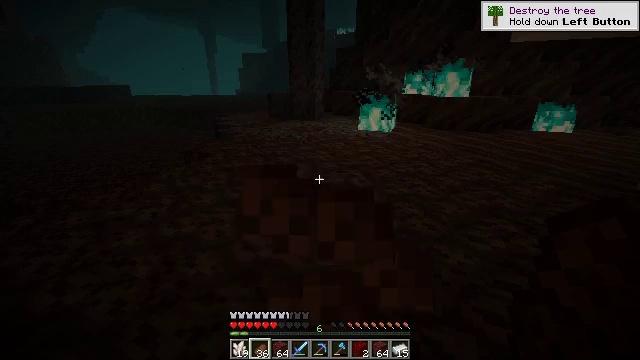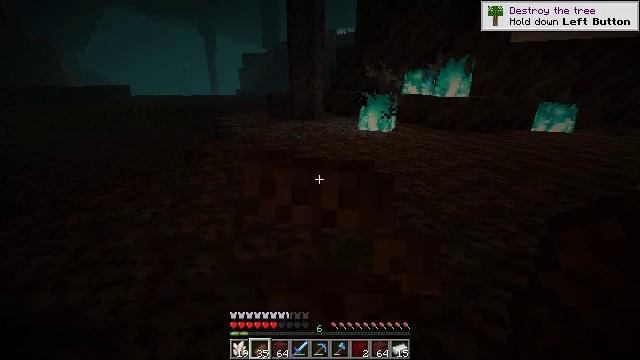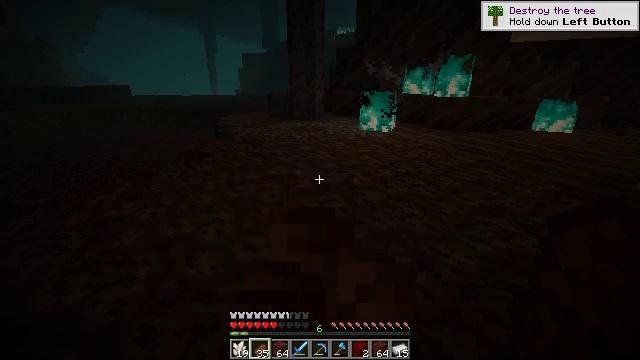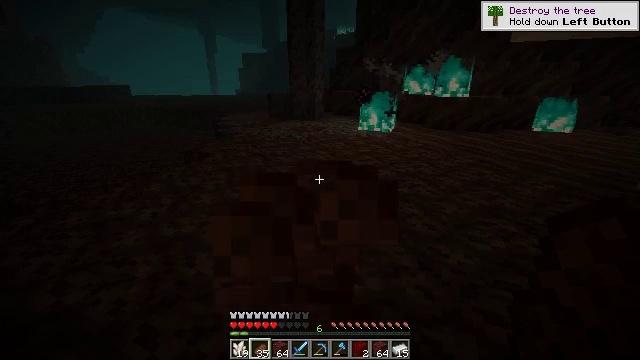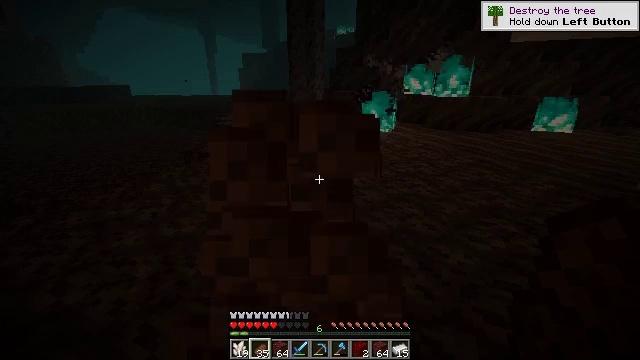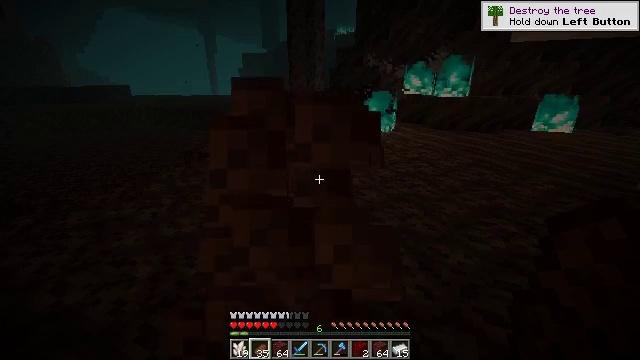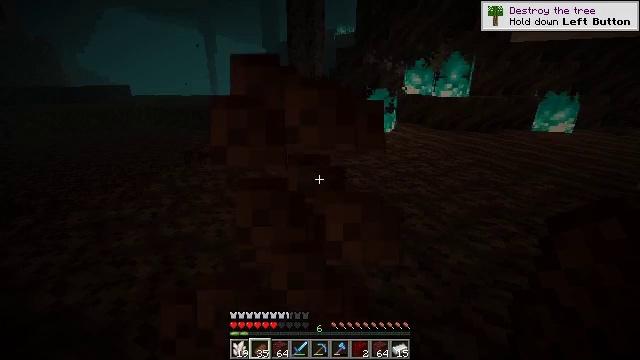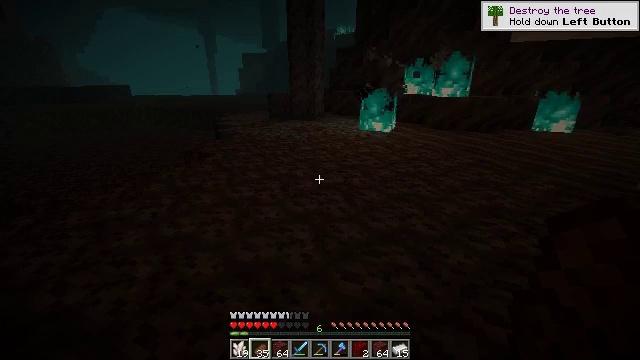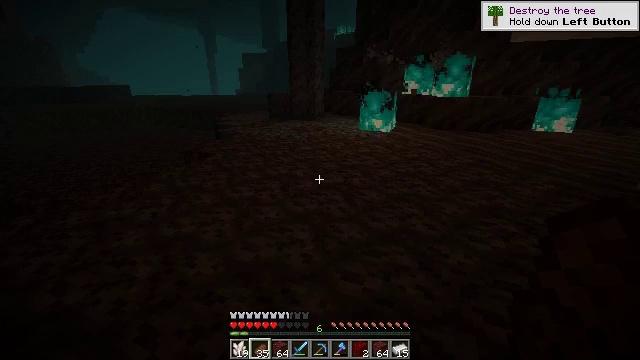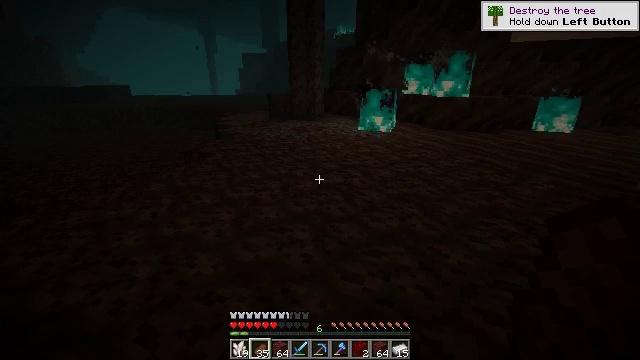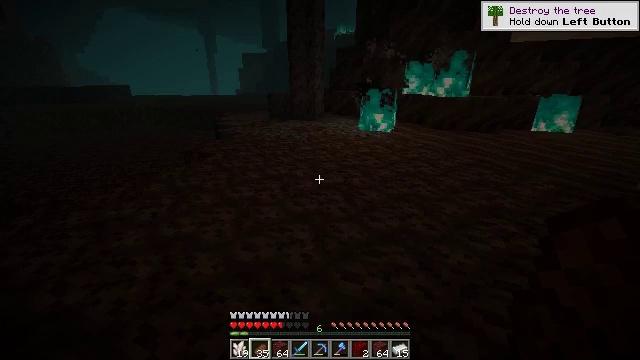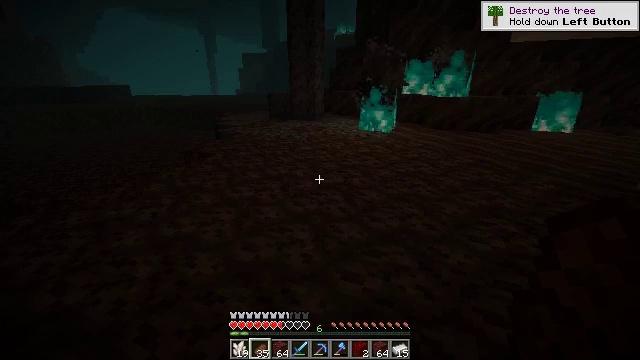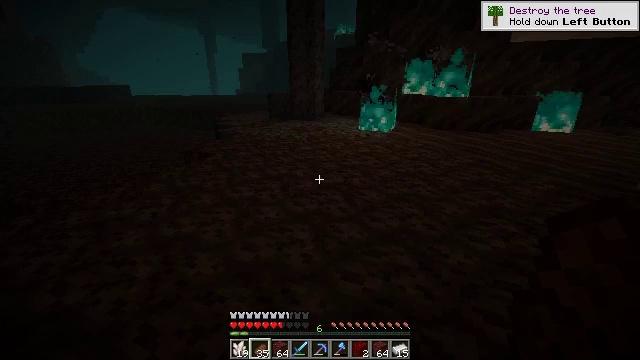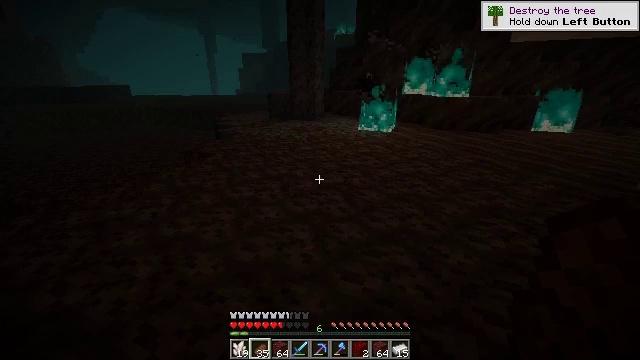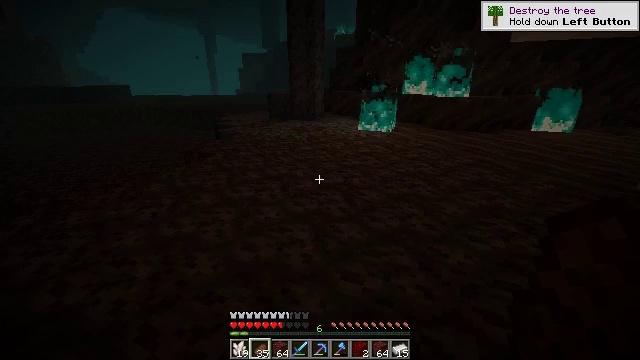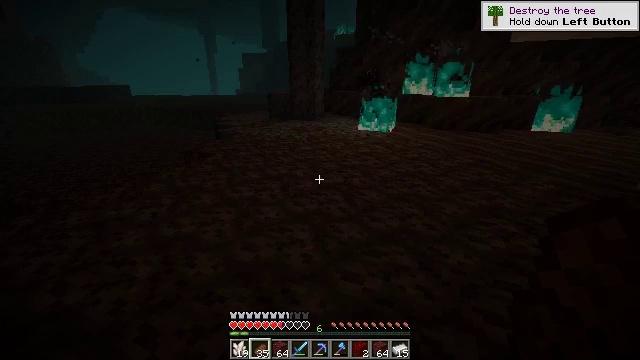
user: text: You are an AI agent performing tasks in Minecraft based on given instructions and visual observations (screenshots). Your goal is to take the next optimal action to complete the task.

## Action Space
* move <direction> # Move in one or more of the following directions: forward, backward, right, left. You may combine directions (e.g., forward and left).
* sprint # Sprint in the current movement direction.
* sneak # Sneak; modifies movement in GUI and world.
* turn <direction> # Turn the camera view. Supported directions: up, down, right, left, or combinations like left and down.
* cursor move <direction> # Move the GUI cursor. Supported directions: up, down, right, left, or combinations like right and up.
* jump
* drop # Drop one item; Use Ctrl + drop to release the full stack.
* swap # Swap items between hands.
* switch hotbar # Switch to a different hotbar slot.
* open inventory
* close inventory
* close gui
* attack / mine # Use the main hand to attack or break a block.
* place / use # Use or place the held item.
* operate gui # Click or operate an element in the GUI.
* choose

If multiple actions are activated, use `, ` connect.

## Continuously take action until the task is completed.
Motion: motion action
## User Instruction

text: Use a pickaxe to mine the bone block.
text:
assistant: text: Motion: use / place
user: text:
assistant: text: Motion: use / place
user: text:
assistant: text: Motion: use / place
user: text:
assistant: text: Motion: use / place
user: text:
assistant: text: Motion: use / place
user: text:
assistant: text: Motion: use / place
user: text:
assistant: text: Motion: use / place
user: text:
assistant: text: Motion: use / place
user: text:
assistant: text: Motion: use / place
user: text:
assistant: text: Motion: use / place
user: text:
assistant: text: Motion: use / place
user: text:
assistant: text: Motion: use / place
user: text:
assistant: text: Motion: use / place
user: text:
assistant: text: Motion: use / place
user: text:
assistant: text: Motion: use / place
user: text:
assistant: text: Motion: use / place
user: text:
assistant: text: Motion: use / place
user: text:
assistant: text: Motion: use / place
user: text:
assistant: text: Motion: use / place
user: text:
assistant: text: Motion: use / place
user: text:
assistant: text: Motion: use / place
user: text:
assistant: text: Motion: move forward
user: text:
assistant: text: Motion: move forward
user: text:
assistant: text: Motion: move forward, turn left
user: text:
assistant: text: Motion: move forward, turn left
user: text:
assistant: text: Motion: move forward
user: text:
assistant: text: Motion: move forward
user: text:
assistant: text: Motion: move forward, sprint
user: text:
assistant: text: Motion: move forward, sprint
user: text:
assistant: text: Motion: move forward, sprint